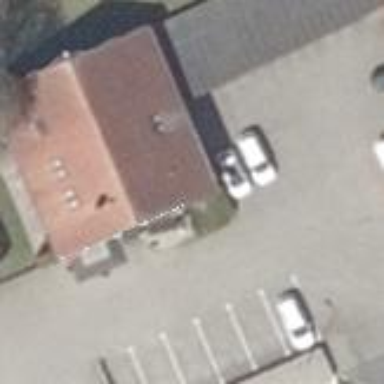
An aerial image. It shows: Simple and straightforward house.